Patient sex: F
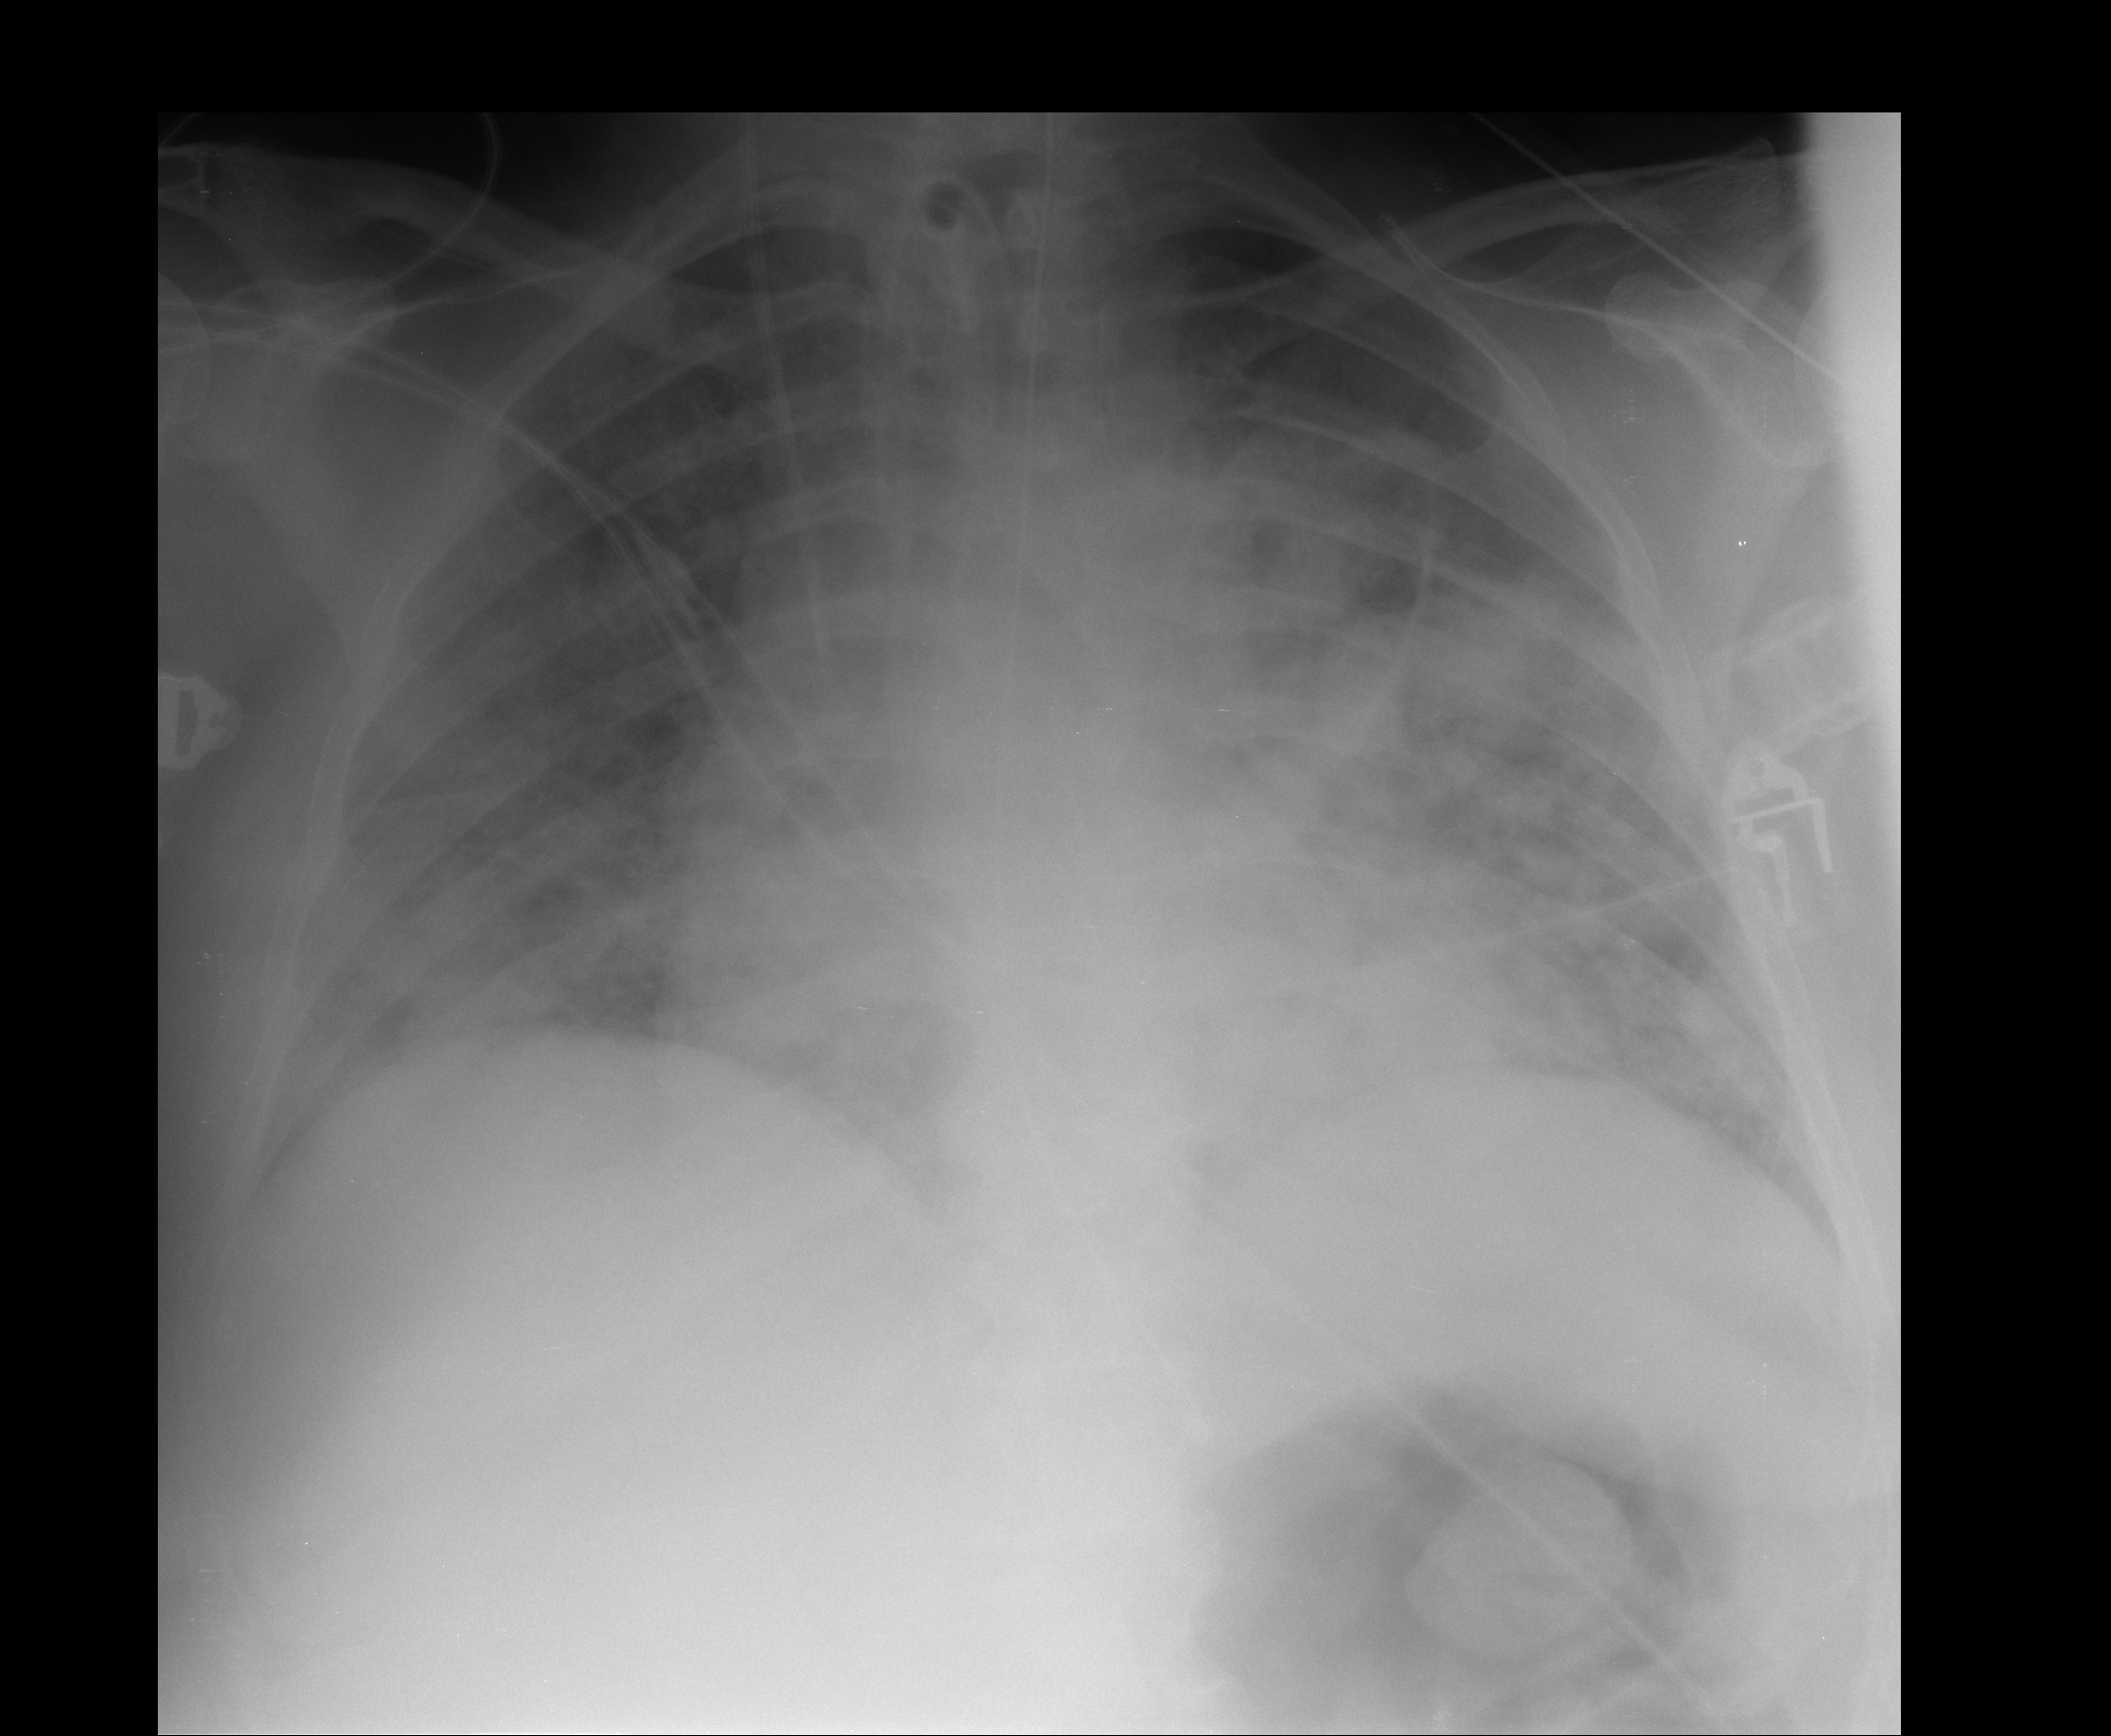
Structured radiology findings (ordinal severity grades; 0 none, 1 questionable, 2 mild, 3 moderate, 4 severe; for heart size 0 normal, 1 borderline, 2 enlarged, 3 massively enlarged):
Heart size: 2
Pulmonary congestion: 3
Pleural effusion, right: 1
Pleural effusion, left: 1
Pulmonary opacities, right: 4
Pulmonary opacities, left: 4
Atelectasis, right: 2
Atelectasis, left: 2